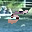
Label: 5